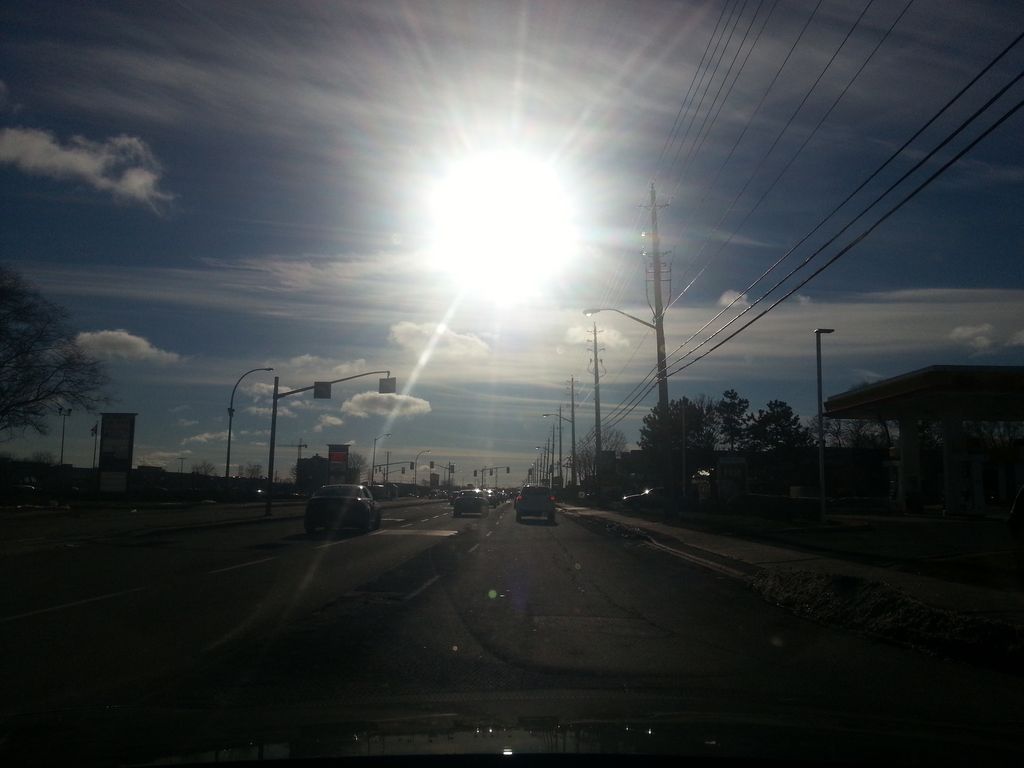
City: ottawa-gatineau